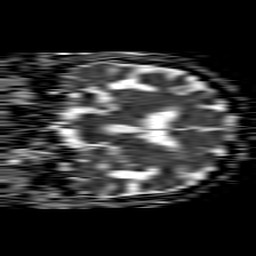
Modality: ADC
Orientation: coronal
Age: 70
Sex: male
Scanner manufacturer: philips
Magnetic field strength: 1.5 T
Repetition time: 4.6 s
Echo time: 0.08517 s